Question: I have a few radio buttons in my form that should all be connected, but I want one of them in a separate container to group it specifically with some other related inputs. Here is the general look:

Is there a way to group the fourth radio button with the other 3 even though it is in its own group box?
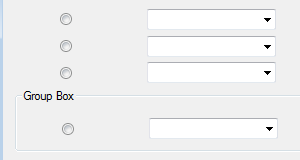
Answer: Fact that radio buttons are mutually exclusive only when they are within same parent. Being said that I can think of two options.
1. Let them be in same parent, handle the Paint event of the parent and draw yourself manually giving the impression that they are different groups.
2. You have to manually manage the mutual exclusion :(
RadioButtons are no magic, they just set the 'Checked' property of other radio's to false behind the scenes.
'''
private List<RadioButton> radioButtons = new List<RadioButton>();
//Populate this with radios interested, then call HookUpEvents and that should work
private void HookUpEvents()
{
foreach(var radio in radioButtons)
{
radio.CheckedChanged -= PerformMutualExclusion;
radio.CheckedChanged += PerformMutualExclusion;
}
}
private void PerformMutualExclusion(object sender, EventArgs e)
{
Radio senderRadio = (RadioButton)sender;
if(!senderRadio.Checked)
{
return;
}
foreach(var radio in radioButtons)
{
if(radio == sender || !radio.Checked)
{
continue;
}
radio.Checked = false;
}
}
'''